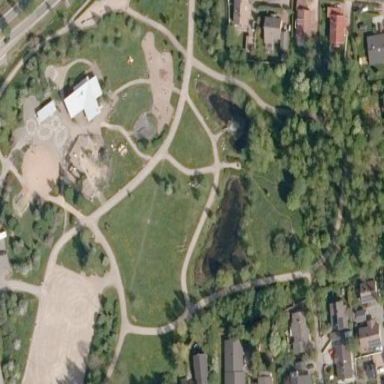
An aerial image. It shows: Park.